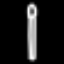
Label: pencil